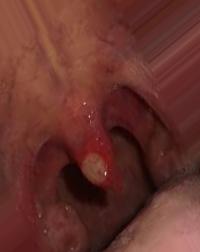
Condition: Mouth Ulcer